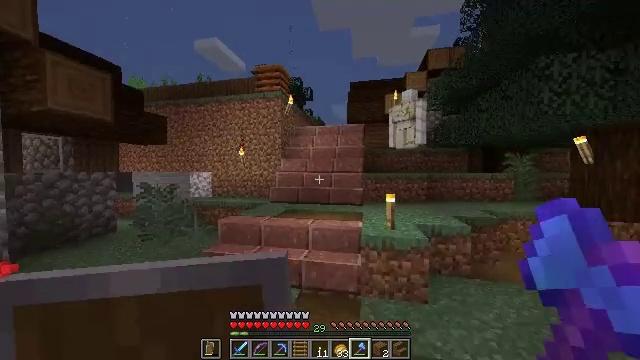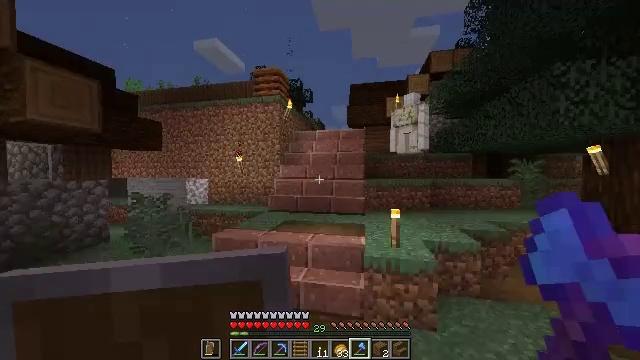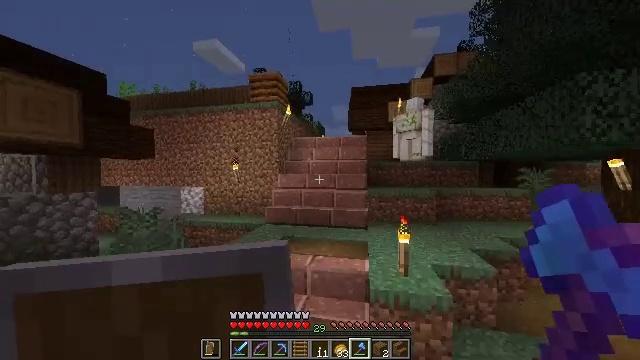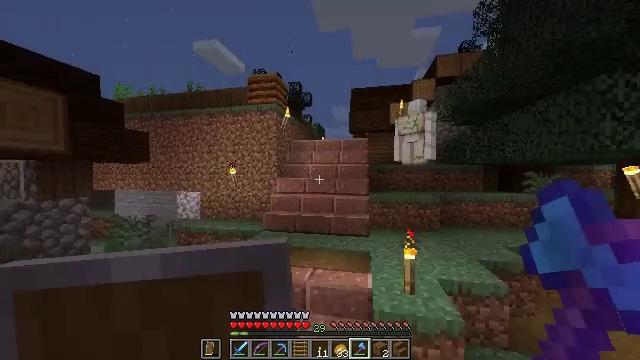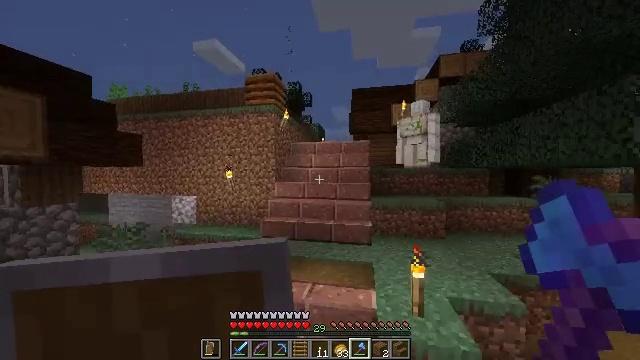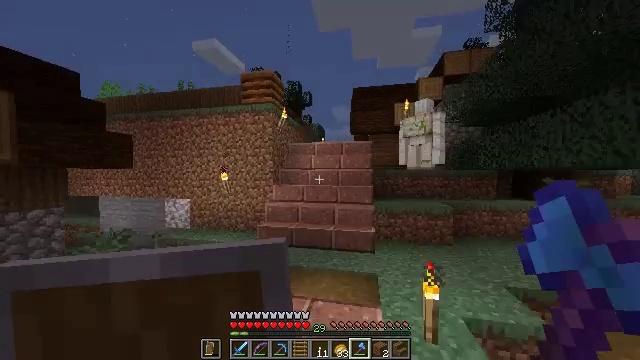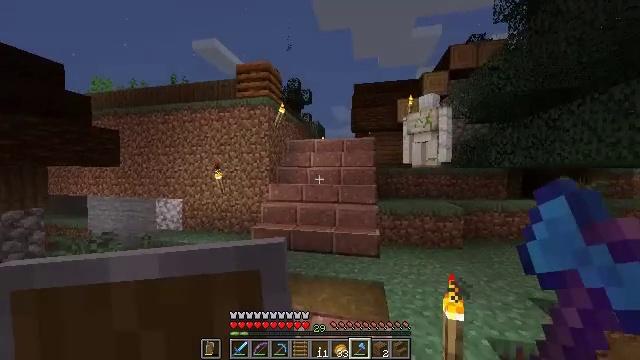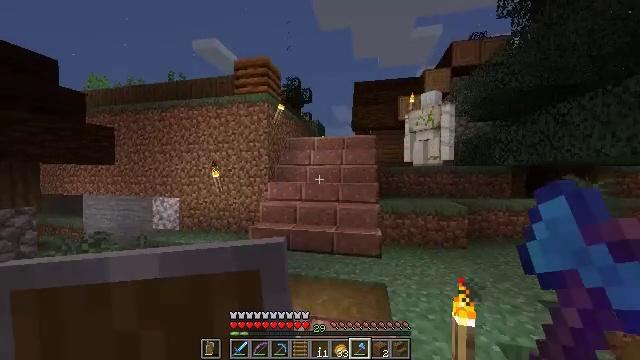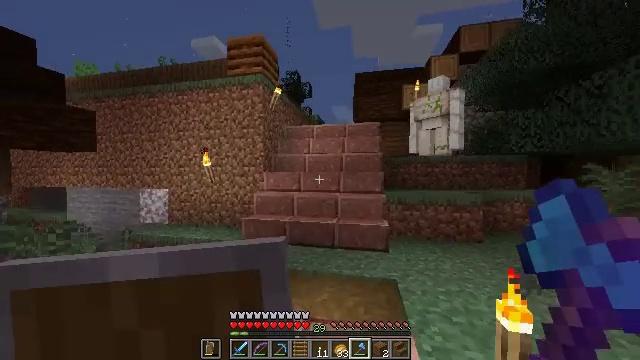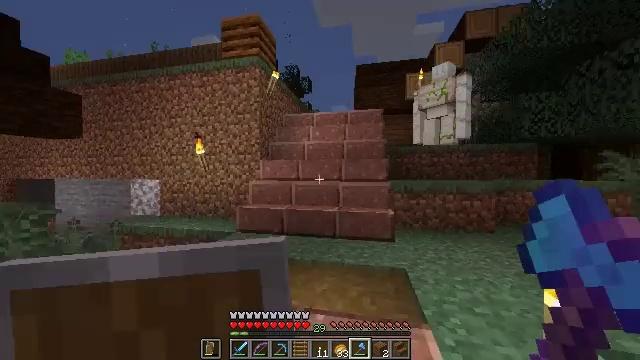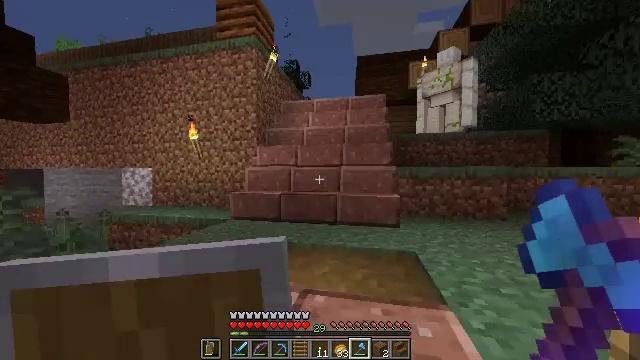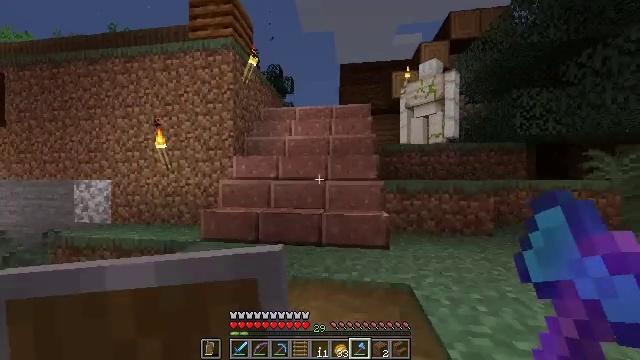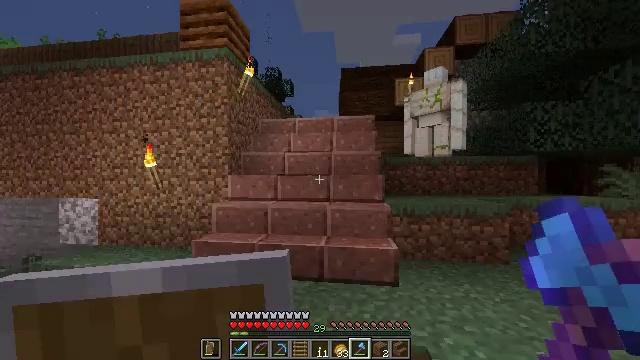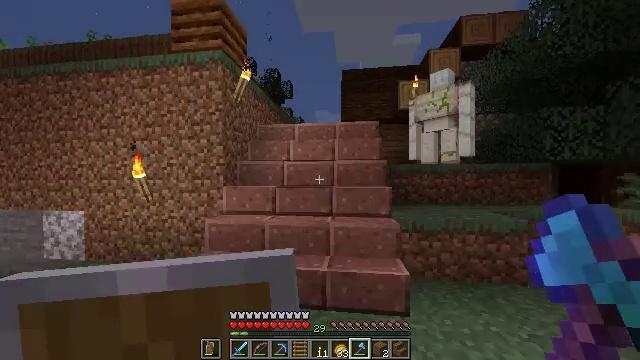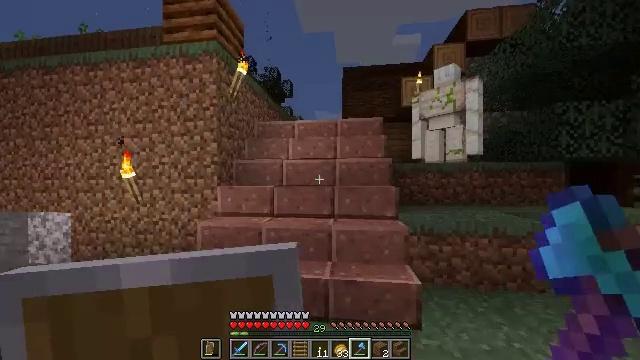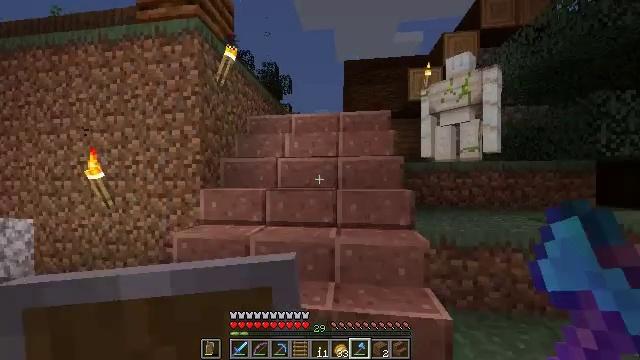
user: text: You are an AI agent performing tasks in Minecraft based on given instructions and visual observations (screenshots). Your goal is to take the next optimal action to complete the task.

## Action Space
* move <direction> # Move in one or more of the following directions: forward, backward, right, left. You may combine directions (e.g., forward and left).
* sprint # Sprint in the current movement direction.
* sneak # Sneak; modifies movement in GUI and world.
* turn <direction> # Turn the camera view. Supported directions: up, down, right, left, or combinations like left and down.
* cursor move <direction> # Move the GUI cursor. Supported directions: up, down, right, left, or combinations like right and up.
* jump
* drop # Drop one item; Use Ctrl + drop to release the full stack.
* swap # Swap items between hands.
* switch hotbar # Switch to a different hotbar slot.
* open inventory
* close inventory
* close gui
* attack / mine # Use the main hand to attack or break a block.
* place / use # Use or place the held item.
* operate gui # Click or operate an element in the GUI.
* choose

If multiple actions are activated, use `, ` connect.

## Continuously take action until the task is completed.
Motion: motion action
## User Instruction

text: Combine wool and orange dye to craft an orange bed.
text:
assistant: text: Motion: move forward, jump
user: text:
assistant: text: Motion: move forward, jump
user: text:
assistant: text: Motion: move forward
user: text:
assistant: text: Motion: move forward
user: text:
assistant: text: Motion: move forward
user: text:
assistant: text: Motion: move forward
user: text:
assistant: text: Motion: move forward
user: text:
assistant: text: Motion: move forward
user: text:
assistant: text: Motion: move forward
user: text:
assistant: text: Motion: move forward
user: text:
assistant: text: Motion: move forward, turn right and up
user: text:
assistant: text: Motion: move forward
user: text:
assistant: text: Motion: move forward
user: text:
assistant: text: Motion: move forward
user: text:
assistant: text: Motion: move forward, sprint
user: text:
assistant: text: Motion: move forward, sprint
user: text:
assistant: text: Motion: move forward
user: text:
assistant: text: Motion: move forward
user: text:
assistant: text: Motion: move forward
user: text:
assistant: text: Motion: move forward
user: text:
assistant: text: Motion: move forward
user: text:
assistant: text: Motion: move forward
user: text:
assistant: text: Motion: move forward
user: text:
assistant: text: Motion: move forward
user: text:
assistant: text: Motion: move forward
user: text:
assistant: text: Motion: move forward
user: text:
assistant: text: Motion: move forward, turn left and down
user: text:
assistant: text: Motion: move forward
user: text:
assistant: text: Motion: move forward, turn down, jump
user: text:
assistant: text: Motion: move forward, jump